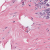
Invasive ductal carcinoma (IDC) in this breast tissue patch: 1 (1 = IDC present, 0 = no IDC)